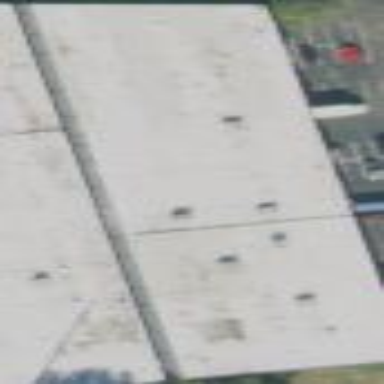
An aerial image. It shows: Warehouse.